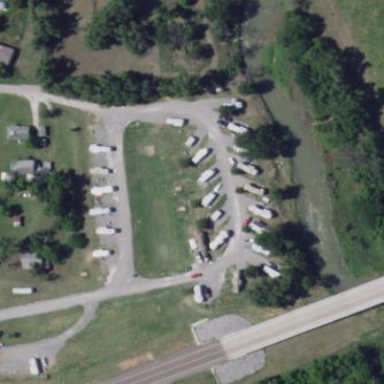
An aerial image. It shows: Caravan site for tourism.